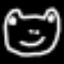
Label: frog